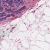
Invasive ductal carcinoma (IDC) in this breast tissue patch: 1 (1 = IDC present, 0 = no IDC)